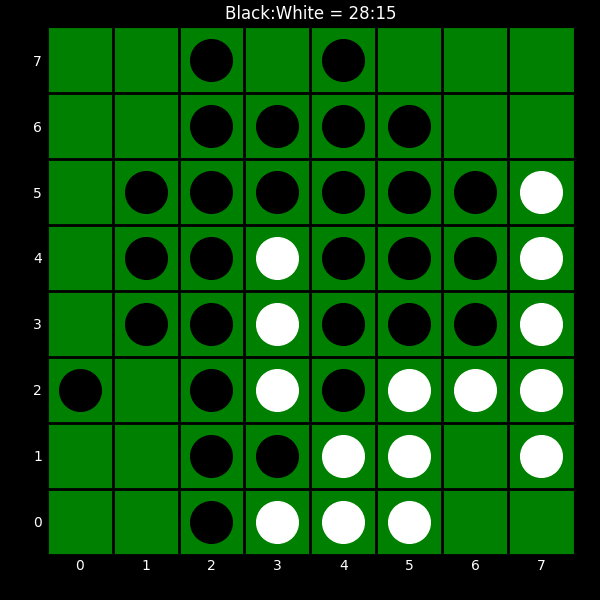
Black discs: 28
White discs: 15